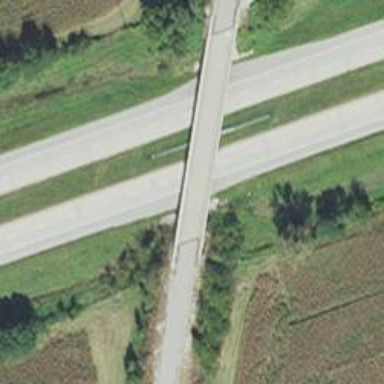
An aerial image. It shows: Tertiary road with bridge.